Field crop: maize
Growth stage: 2
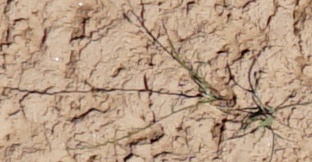
Species: lolium